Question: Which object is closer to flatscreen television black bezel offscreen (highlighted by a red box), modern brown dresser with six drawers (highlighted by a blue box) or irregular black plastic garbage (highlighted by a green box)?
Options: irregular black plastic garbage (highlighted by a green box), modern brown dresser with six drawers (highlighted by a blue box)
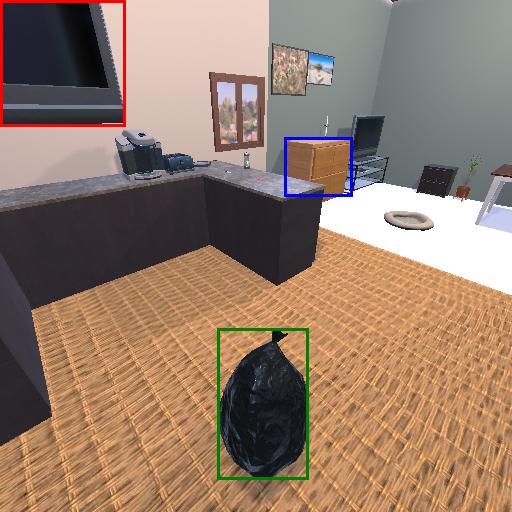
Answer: irregular black plastic garbage (highlighted by a green box)